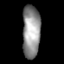
Tissue: lung
Cell type: Others
Senescence score: 0.2309
Nuclear area (px): 912
Mean DAPI intensity: 147.522